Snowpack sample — Loveland Pass, Silver Plume, Colorado, USA (12/14/25, 10:50 AM MST)
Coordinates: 39.664, -105.882
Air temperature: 36 °F
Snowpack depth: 67 cm
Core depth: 10 cm
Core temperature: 50 °F
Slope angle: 6°, slope face: 326°
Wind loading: low
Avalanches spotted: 0
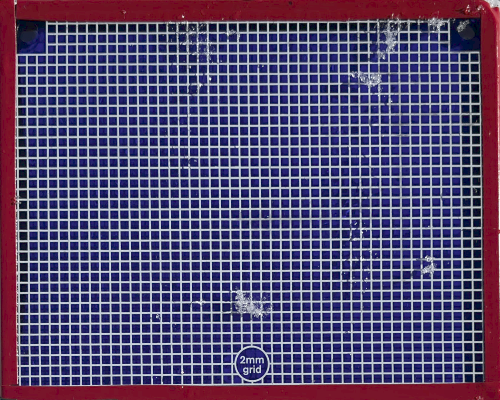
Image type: profile
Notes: No avalanches spotted, very late start to the season with minimal snowpack